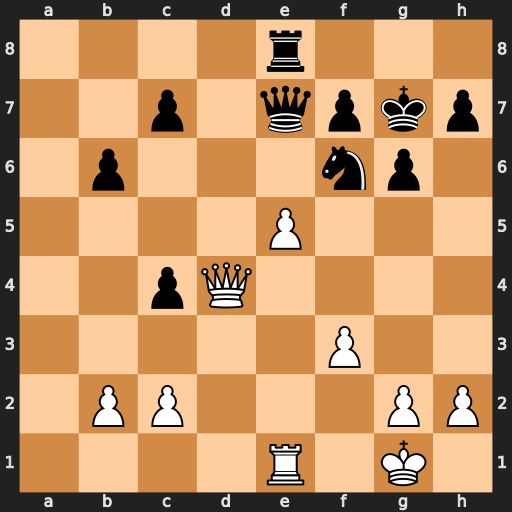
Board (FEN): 4r3/2p1qpkp/1p3np1/4P3/2pQ4/5P2/1PP3PP/4R1K1
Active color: w
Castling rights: -
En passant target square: -
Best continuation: exf6+ Qxf6 Qxf6+ Kxf6 Rxe8